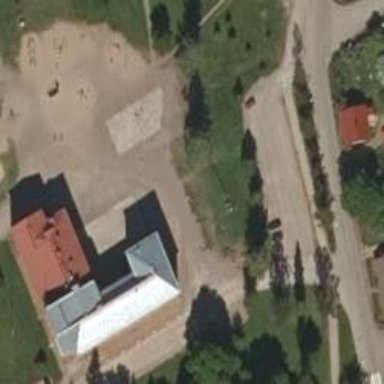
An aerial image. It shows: School building.